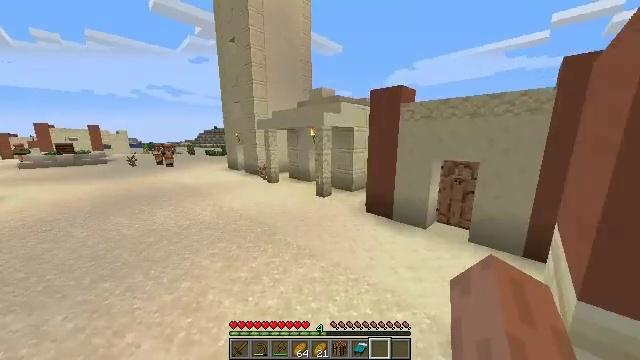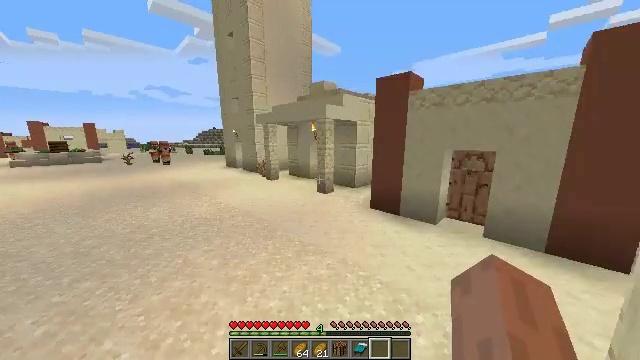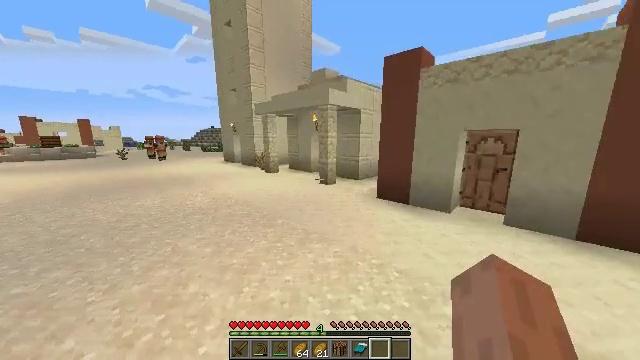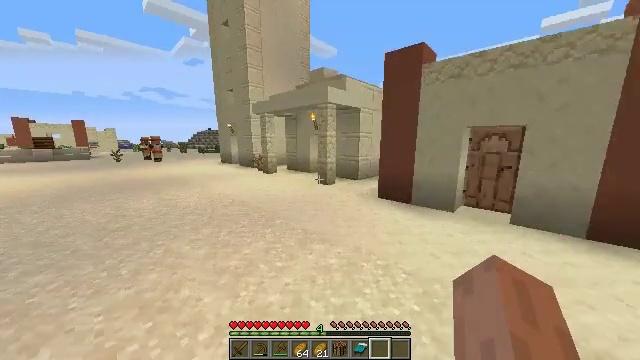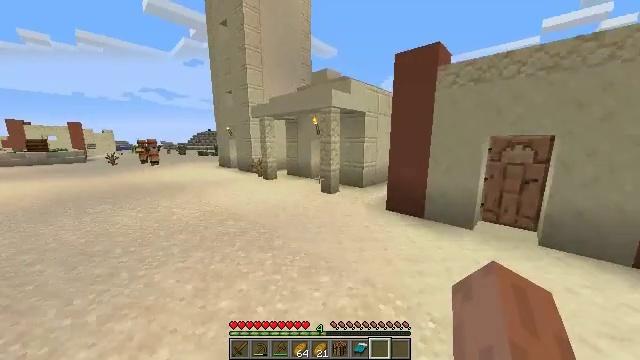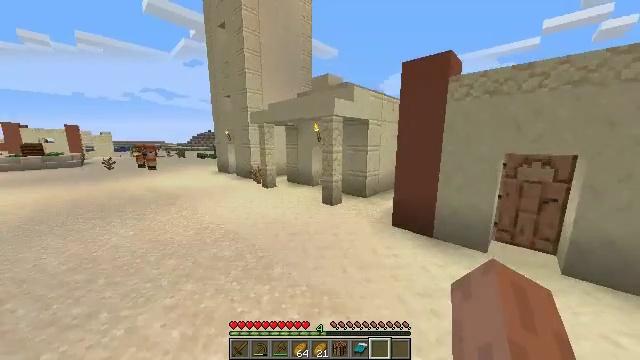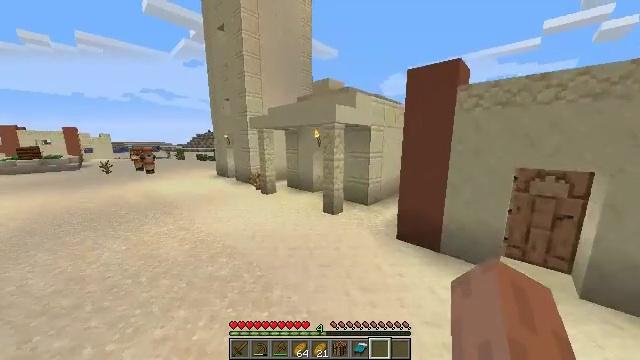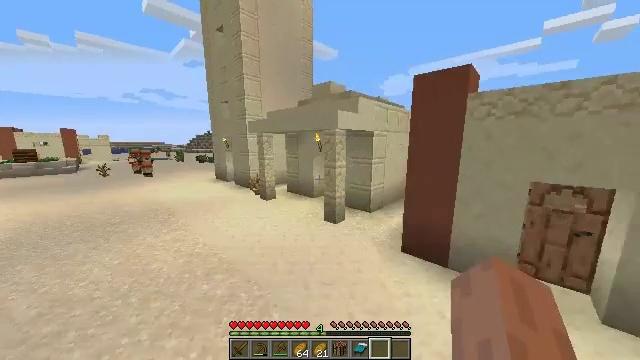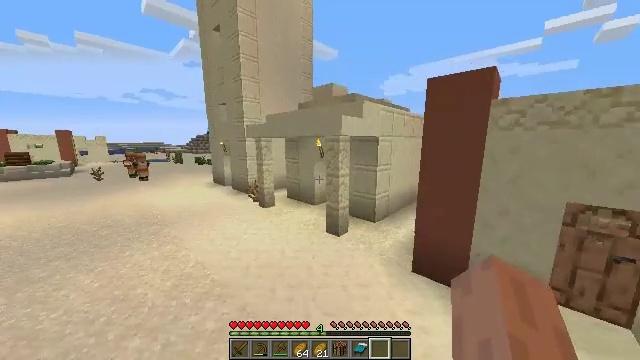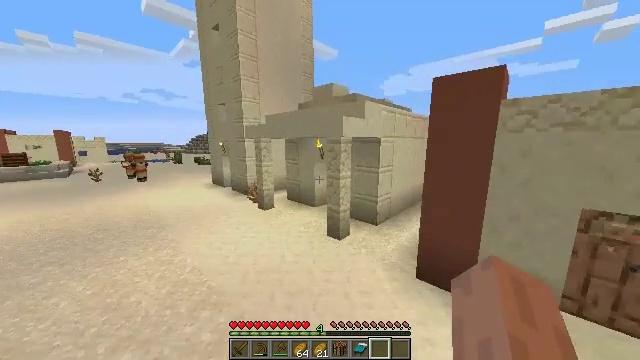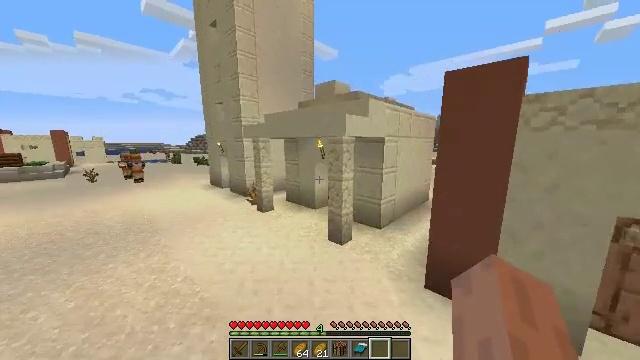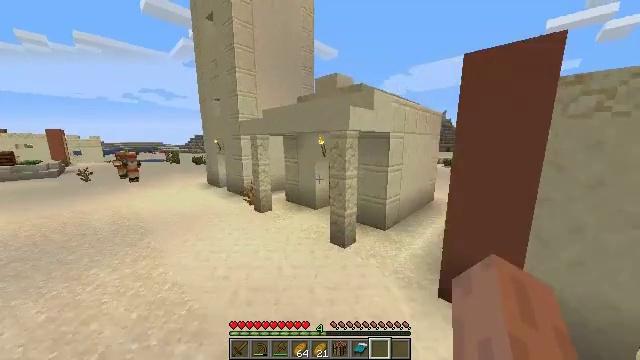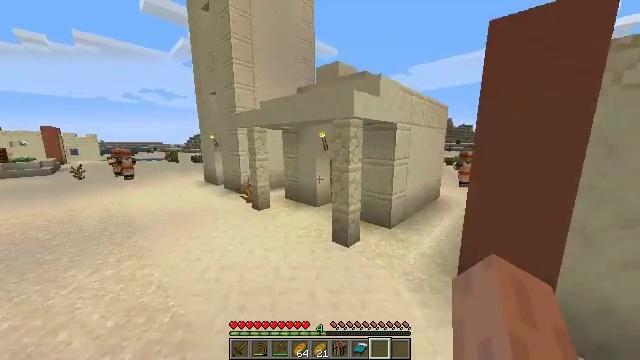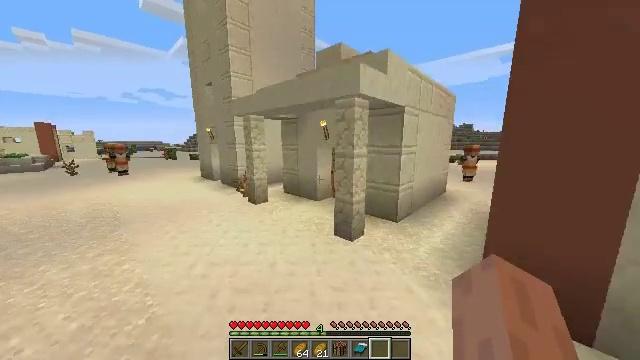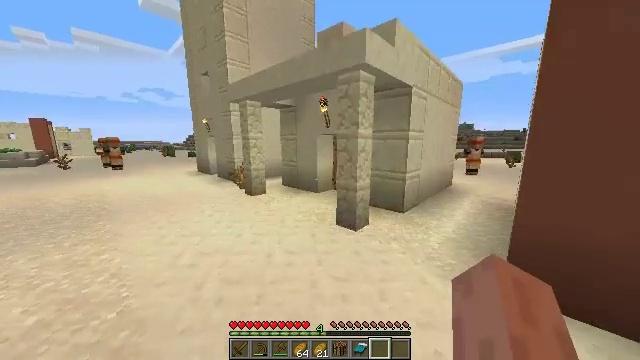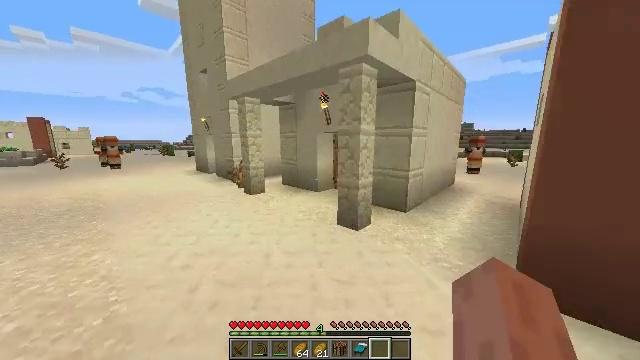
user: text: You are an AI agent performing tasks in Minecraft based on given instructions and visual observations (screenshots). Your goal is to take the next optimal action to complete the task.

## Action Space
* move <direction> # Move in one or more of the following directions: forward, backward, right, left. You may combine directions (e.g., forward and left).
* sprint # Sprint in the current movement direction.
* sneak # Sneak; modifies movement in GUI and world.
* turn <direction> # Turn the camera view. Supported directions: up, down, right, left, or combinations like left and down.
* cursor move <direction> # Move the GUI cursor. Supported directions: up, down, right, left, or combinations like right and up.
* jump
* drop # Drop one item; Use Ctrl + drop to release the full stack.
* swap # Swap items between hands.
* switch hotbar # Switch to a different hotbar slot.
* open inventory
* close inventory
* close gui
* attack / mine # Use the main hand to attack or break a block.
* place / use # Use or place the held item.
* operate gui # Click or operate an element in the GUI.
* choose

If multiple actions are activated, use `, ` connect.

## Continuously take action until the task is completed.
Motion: motion action
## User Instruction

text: Collect the blast furnace by mining it.
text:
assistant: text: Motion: move forward, jump
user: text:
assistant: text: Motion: move forward, jump
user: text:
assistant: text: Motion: move forward, jump
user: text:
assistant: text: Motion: move forward, jump
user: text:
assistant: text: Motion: move forward, jump
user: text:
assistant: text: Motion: move forward, jump
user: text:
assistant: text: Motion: move forward, jump
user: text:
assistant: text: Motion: move forward, jump
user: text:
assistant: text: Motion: move forward, jump
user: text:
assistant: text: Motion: move forward, jump
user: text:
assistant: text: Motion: move forward, jump
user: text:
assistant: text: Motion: move forward, jump
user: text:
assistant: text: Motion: move forward, jump
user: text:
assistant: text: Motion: move forward, jump
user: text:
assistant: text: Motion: move forward, jump
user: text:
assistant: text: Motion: move forward, jump
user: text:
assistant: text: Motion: move forward and move left, turn right, jump
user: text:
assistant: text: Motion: move forward and move left, turn right, jump
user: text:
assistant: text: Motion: move forward and move left, turn right and down, jump
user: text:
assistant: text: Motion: move forward and move left, turn right, jump
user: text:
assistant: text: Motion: move forward and move left, turn right, jump
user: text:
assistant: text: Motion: move forward and move left, turn right, jump
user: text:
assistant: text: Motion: move forward, turn right
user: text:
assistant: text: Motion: move forward, turn right
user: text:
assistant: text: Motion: move forward
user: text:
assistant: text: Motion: move forward
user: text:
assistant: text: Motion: move forward, turn right
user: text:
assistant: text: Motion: move forward and move left, use / place
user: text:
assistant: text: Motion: move forward and move left, turn right, use / place
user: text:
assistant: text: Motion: move forward and move left, turn right